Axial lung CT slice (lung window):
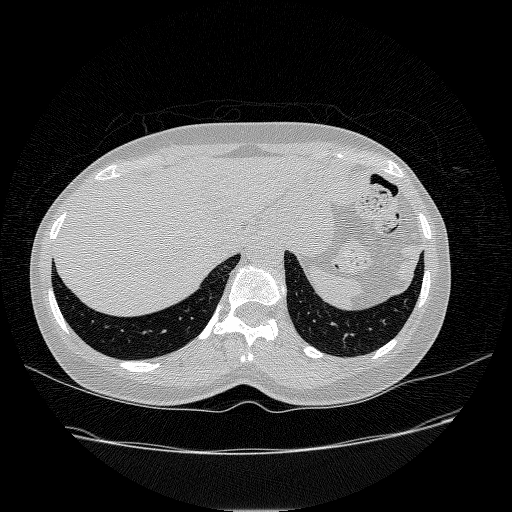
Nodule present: no